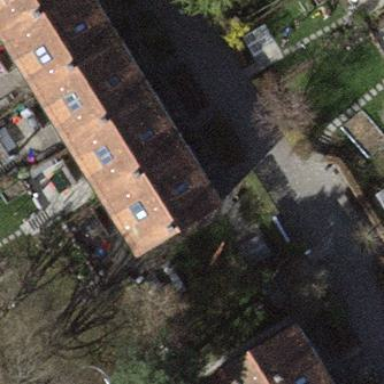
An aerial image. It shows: Beige house with gabled roof covered in roof tiles of orangered color. The roof is oriented across the building.